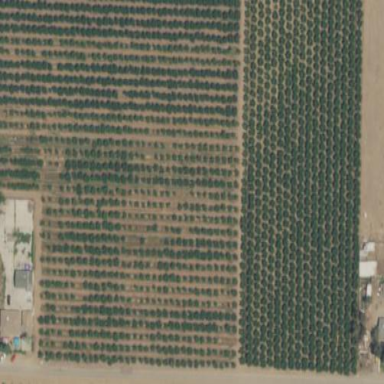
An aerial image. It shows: Orchard filled with plum trees.